Field crop: maize
Growth stage: 2
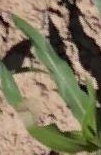
Species: maize